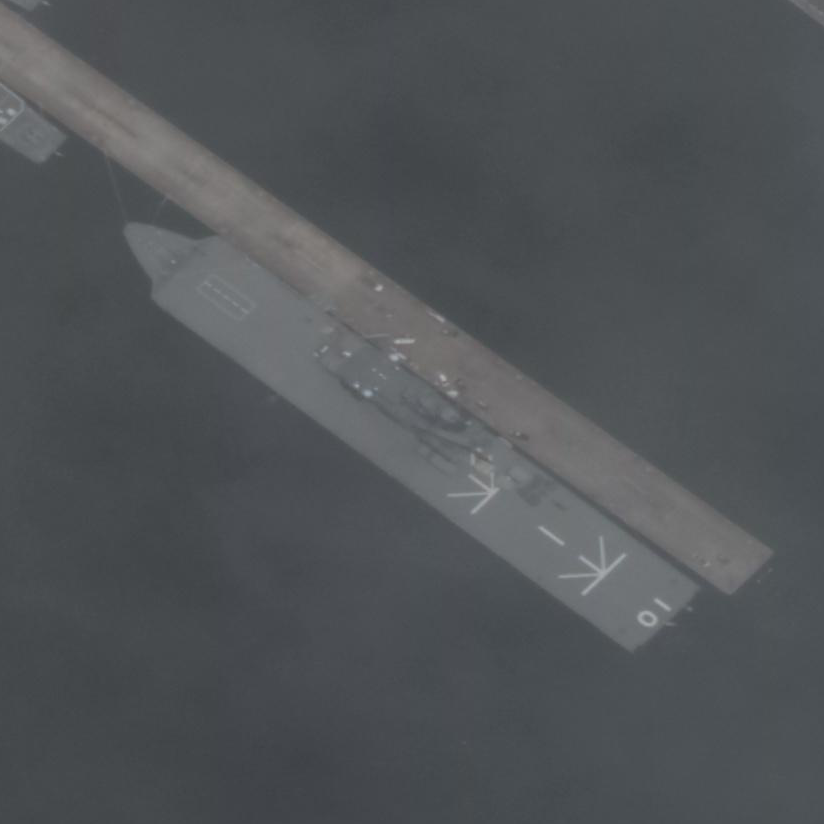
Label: assault